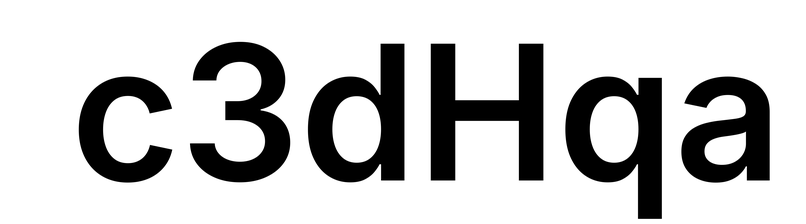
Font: Inter_SemiBold